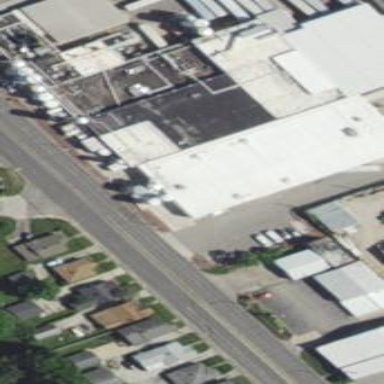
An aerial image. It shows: Industrial building where dairy works are conducted.